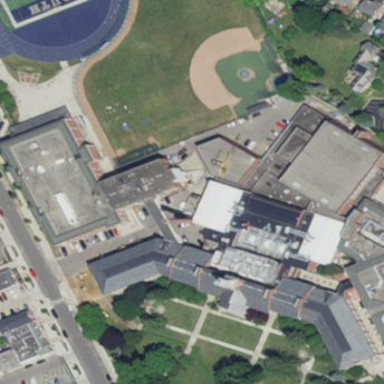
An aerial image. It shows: School building.